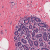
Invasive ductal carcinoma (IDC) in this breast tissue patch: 0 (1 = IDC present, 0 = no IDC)